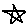
Label: star